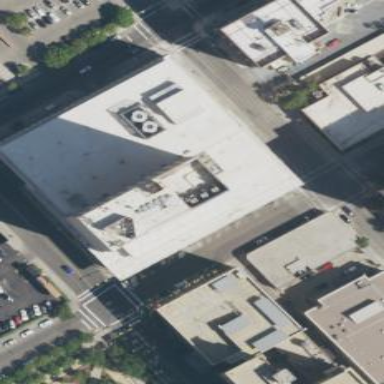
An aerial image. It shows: Part of building is shown in the image.